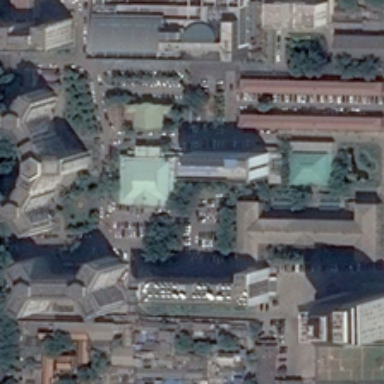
Many buildings and some green trees are in a commercial area .